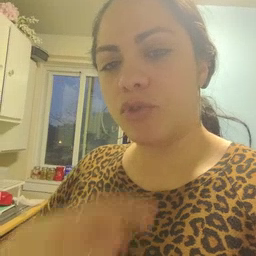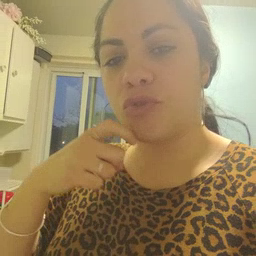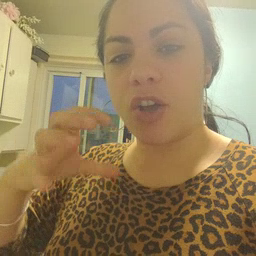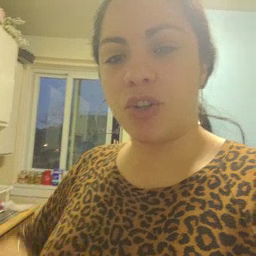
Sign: dryer